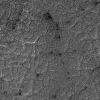
Atmospheric dust classification: not_dusty